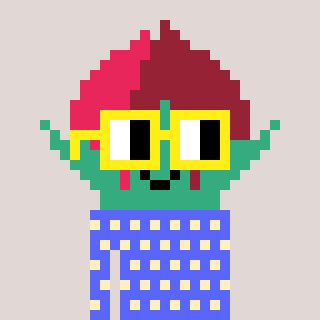
a pixel art character with square yellow glasses, a rosebud-shaped head and a purple-colored body on a warm background